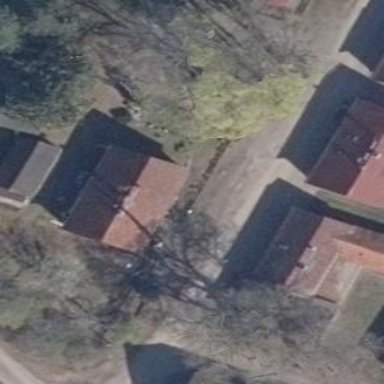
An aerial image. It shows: Simple and straightforward house.